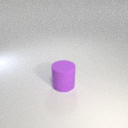
large purple rubber cylinder